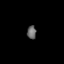
Tissue: lung
Cell type: Epithelial cells
Senescence score: 0.1977
Nuclear area (px): 120
Mean DAPI intensity: 102.583